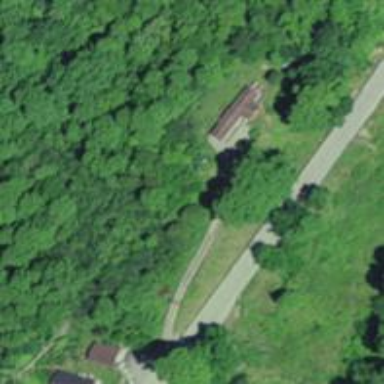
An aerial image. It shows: Driveway leading to service road.